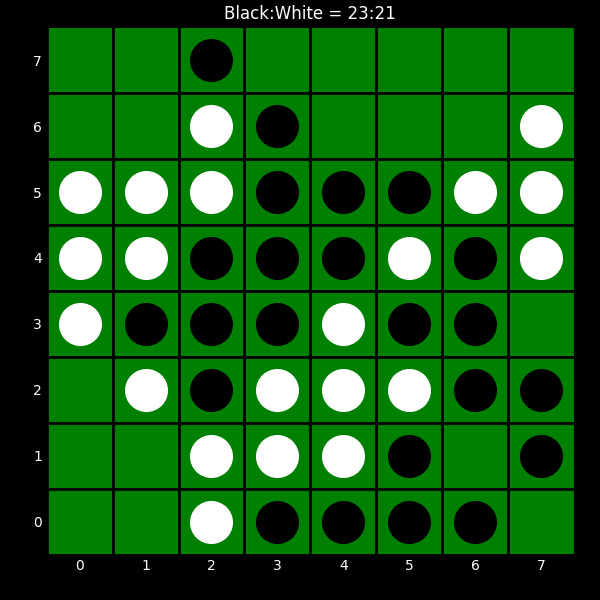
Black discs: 23
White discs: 21